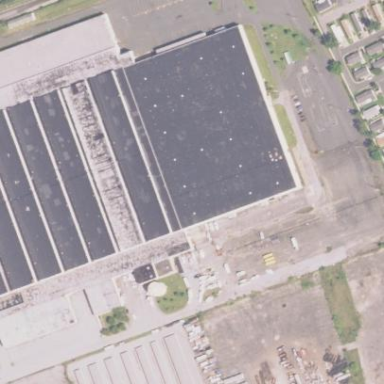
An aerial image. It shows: Industrial area.